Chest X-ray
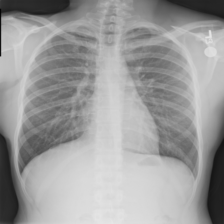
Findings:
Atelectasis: negative
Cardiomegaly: negative
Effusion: negative
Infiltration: negative
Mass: negative
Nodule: negative
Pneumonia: negative
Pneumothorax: negative
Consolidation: negative
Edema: negative
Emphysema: negative
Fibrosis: negative
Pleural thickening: negative
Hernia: negative